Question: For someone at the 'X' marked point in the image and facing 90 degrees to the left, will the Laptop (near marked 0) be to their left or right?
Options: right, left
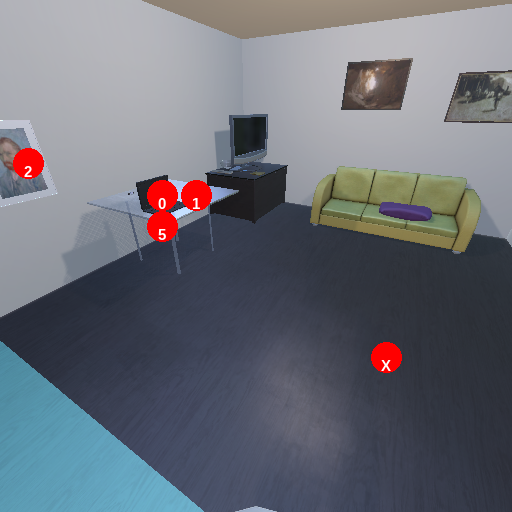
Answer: right